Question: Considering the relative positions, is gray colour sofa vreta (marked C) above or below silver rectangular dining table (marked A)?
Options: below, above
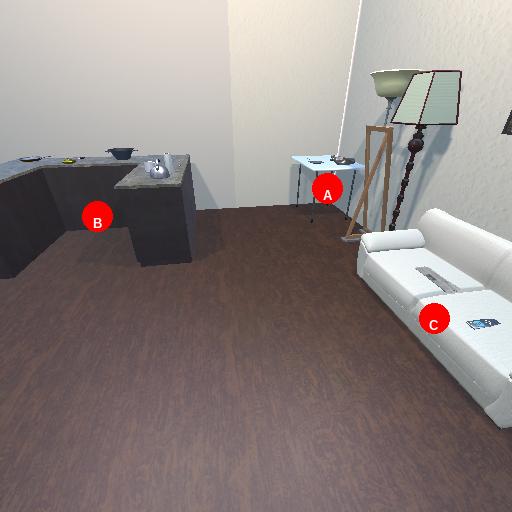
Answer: below